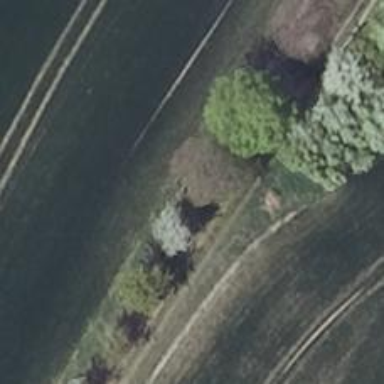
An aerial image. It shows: Row of deciduous broadleaved trees.